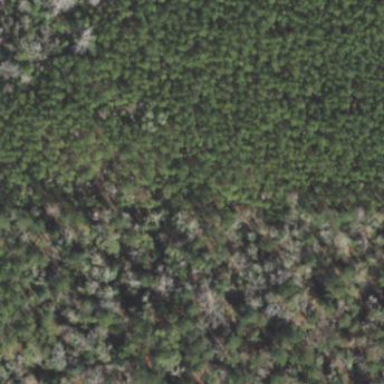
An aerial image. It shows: Forest area dominated by needle-leaved trees.